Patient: sex F, age 49
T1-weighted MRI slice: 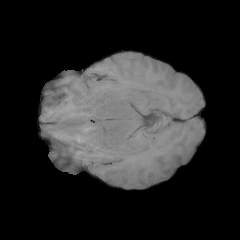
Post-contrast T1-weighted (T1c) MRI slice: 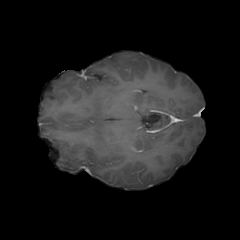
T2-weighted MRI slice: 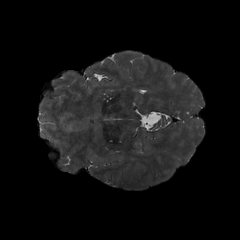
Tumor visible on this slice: no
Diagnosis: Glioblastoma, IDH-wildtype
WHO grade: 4